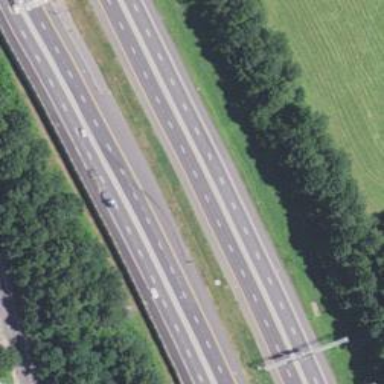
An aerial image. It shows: Asphalt motorway.